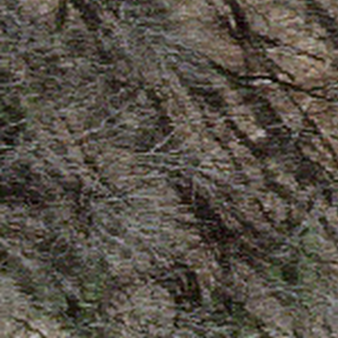
Label: other